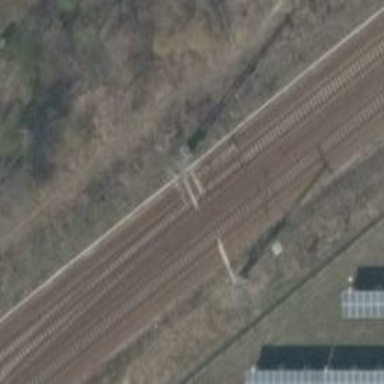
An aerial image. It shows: Railway switch.